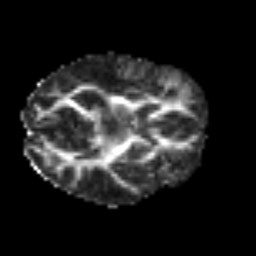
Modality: FA
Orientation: axial
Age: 62
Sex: female
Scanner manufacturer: siemens
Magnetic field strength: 3 T
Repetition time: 3.2 s
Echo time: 0.081 s